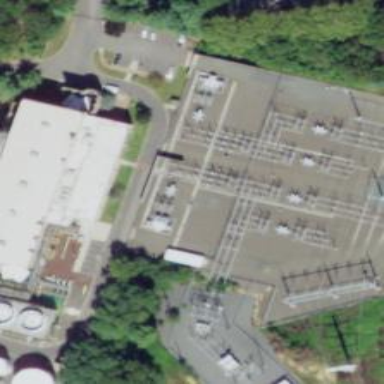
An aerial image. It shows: Switch for power supply.